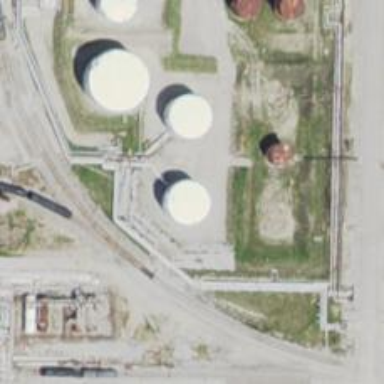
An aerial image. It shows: Storage tank with man-made structure.